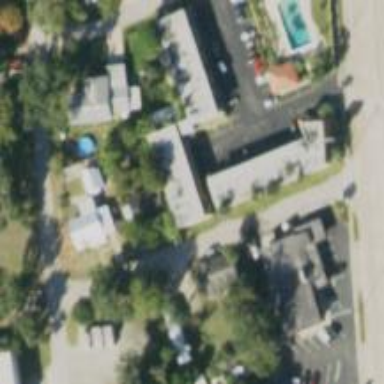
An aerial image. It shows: Motel.